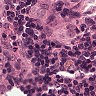
Metastatic tissue present: yes